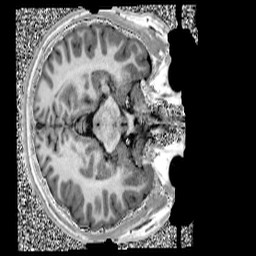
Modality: UNIT1
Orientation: axial
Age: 13
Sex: male
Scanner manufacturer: siemens
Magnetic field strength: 3 T
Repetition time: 4 s
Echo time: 0.00299 s